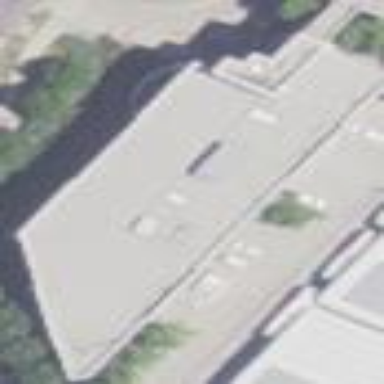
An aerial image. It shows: Transportation building.